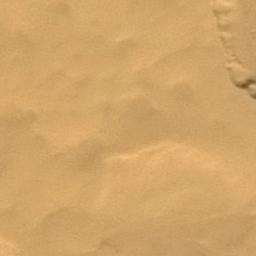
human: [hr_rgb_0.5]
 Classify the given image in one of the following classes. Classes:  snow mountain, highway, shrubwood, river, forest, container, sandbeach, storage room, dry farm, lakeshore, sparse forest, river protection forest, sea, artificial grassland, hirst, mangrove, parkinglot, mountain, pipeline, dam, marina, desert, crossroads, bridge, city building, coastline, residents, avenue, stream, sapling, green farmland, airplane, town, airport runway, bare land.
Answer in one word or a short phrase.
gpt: desert